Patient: sex M, age 85
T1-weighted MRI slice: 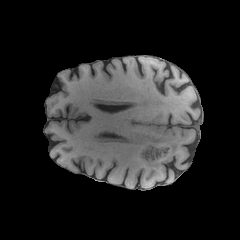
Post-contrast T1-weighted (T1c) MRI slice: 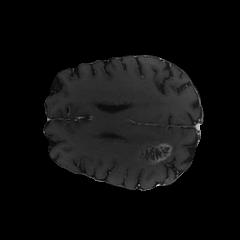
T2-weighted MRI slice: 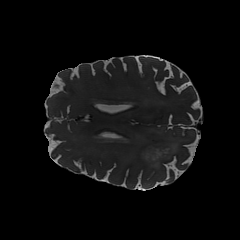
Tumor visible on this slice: yes
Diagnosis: Glioblastoma, IDH-wildtype
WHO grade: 4